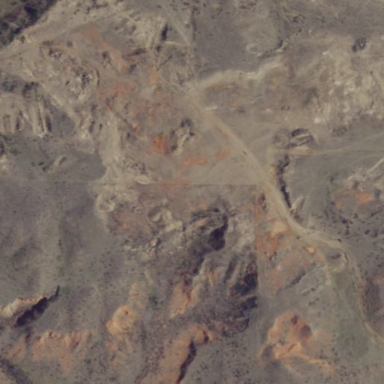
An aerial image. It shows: Quarry area known as gravel pit.